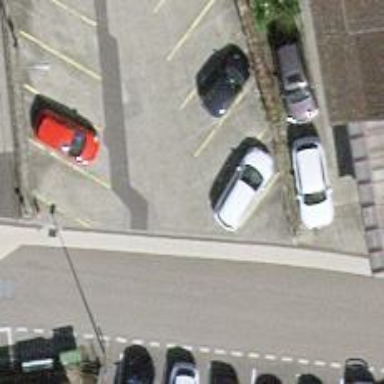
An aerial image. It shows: Paved parking aisle designated as service road.